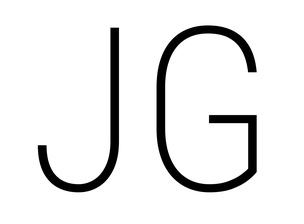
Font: Roboto_Condensed_ExtraLight